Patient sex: M
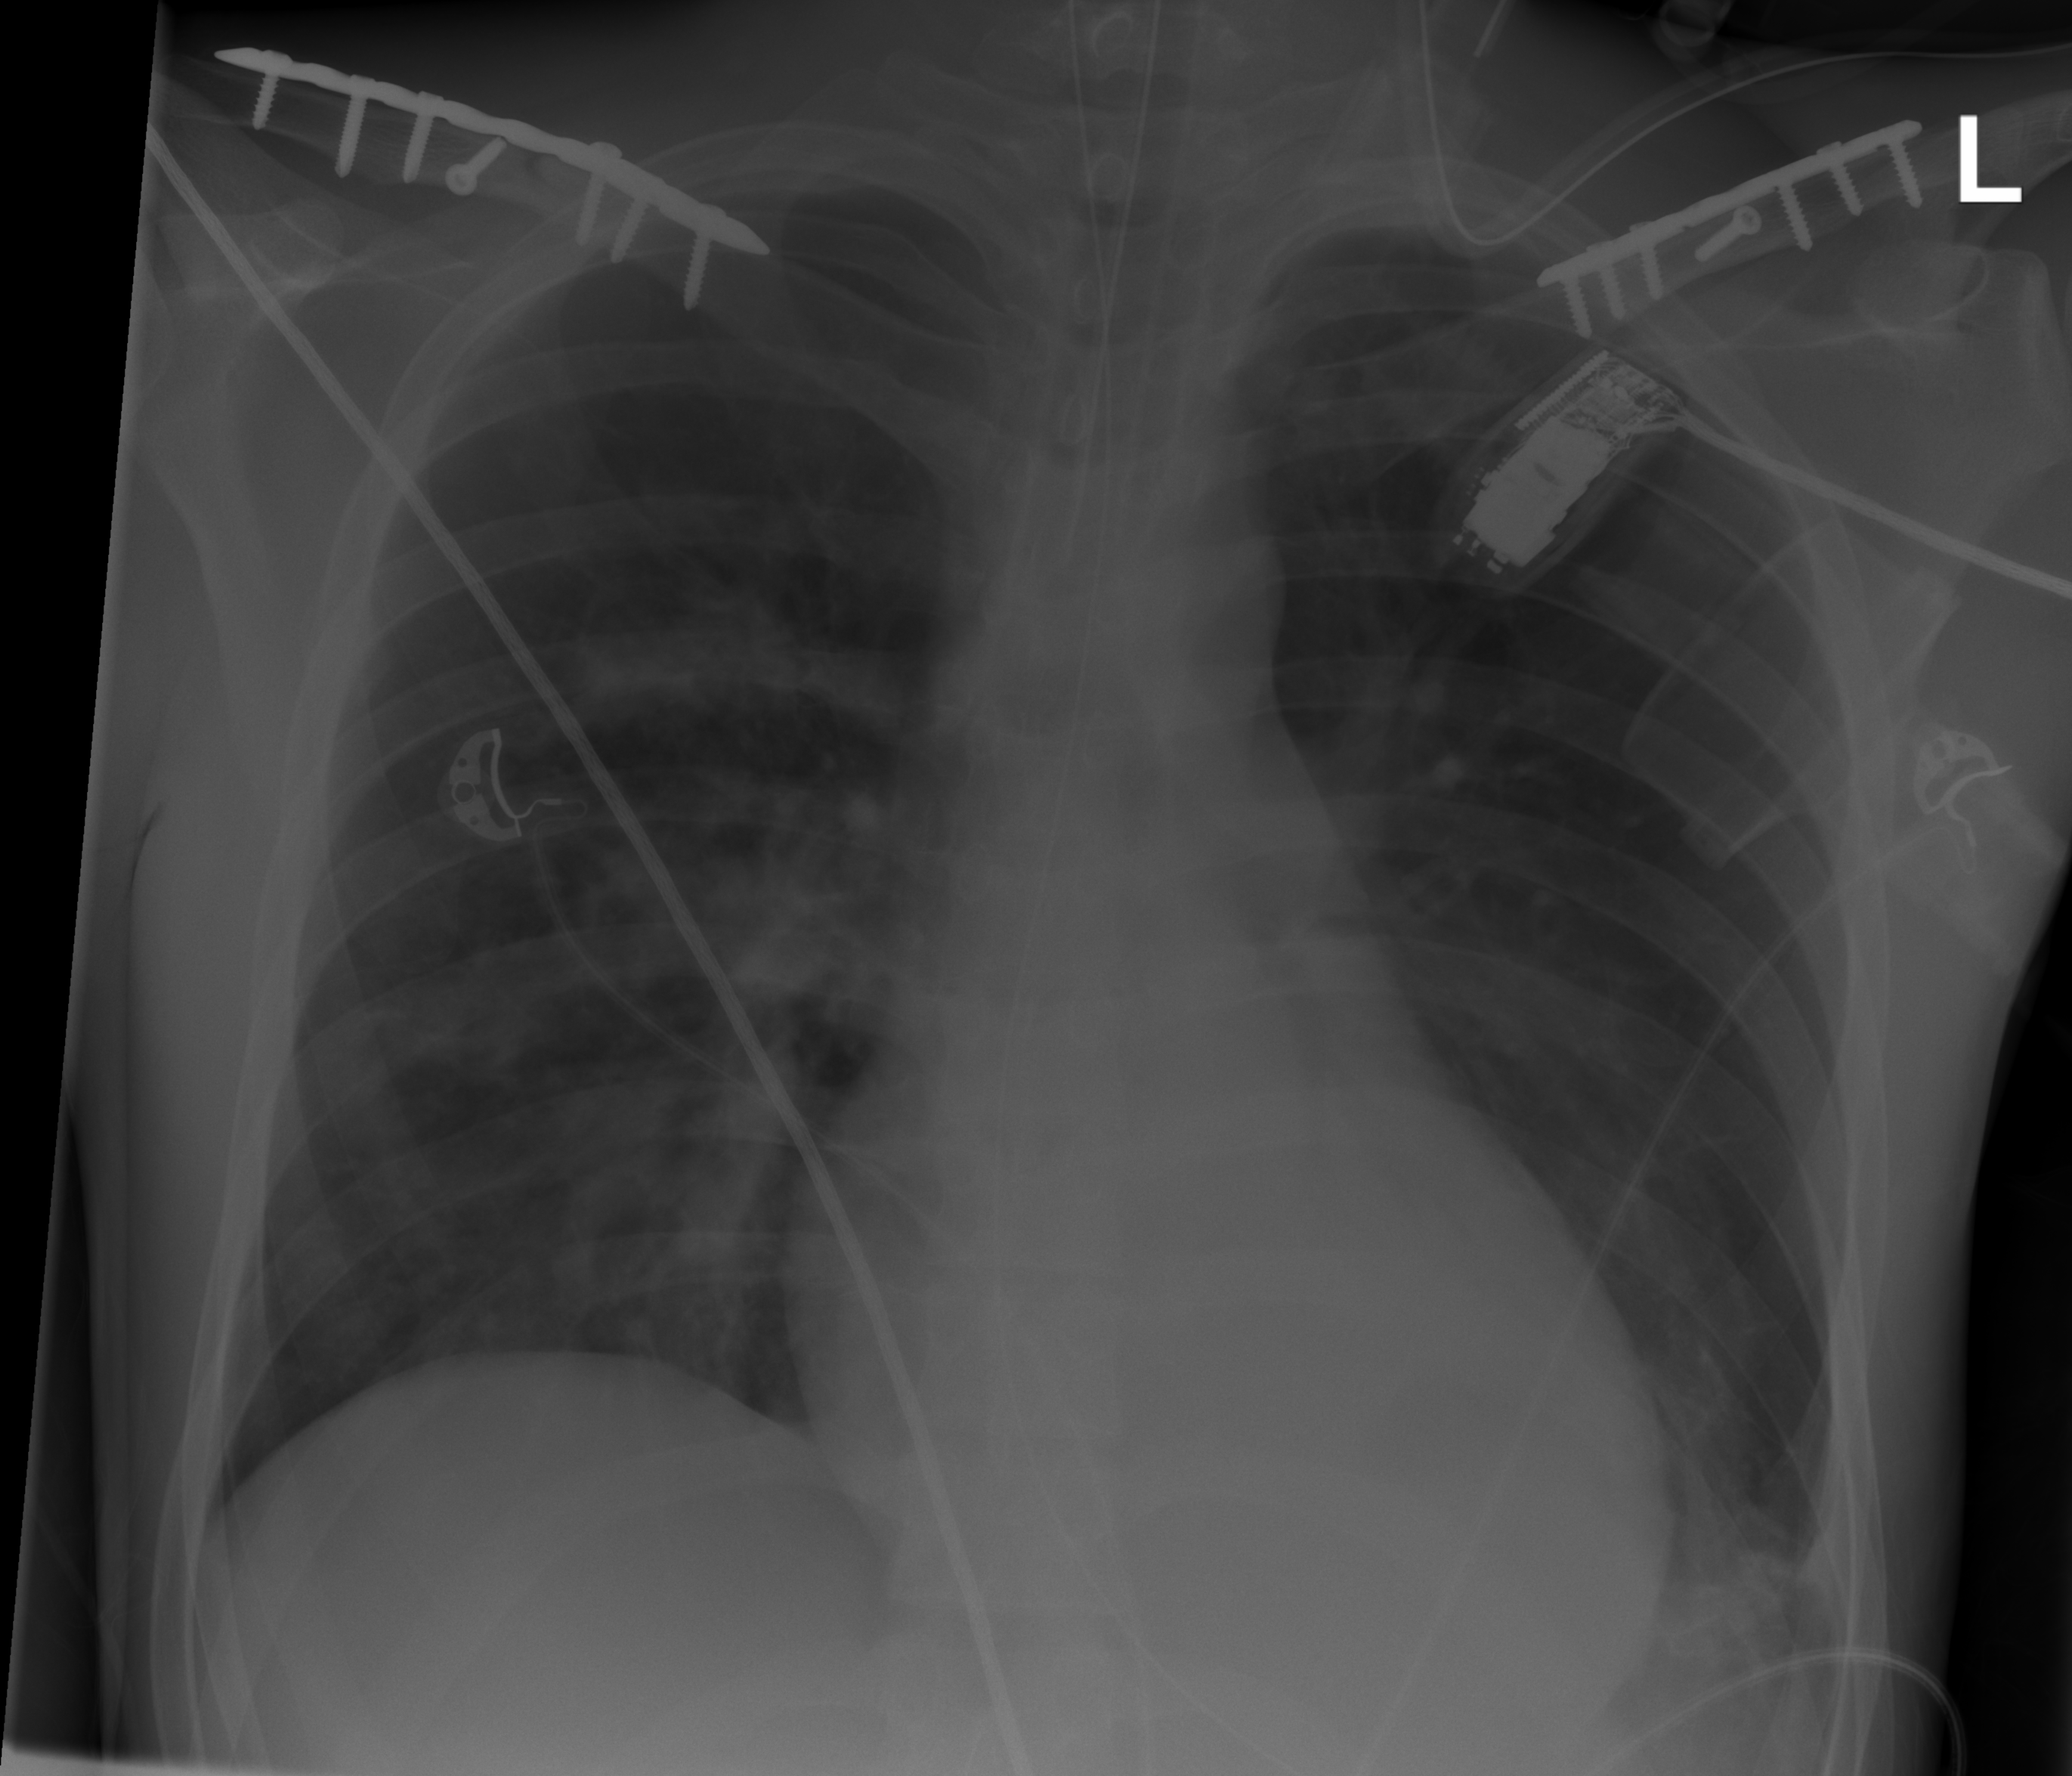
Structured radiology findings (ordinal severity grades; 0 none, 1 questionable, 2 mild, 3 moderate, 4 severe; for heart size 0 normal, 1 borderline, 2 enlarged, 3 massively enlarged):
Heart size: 0
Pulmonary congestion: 1
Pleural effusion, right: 0
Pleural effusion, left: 2
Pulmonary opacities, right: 2
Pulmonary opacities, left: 0
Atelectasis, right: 0
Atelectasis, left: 2